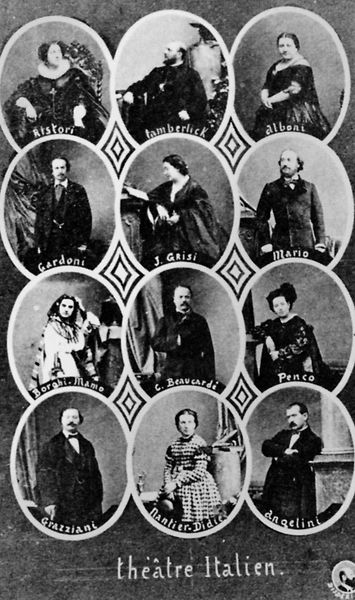
Titel: Italienisches Theater
Künstler: Andrè Adolphe Eugené Disdéri
Institution: Privatsammlung
Schlagwörter: gruppe, mann, umhang, weiß, frauen, menschen, mädchen, sitzen, damen, elegant, frankreich, frau, frisuren, grau, haar, hut, jahrhundertwende, kariert, kleid, kleider, männer, paris, schwarz, star, stuhl, säule, herren, hochformat, karo, leute, muster, ornament, alt, anzug, anzüge, bart, gesichter, profile, schnurrbart, wand, gesicht, kleidung, rahmen, sockel, stehen, bild, bildnis, gesten, portrait, porträt, kostüm, familie, personen, bass, bühne, oper, person, theater, fliegen, kreis, oval, rund, tondo, schrift, bilder, fotos, italien, schriftzug, werbung, französisch, tafel, dick, spielen, symmetrie, inschrift, ornamente, seitenansicht, atelier, mimik, um 1900, fliege, gehrock, collage, galerie, foto, fotografie, photographie, posen, medaillon, ringe, porträts, glatzen, stücke, schwarz weiss, künstler, text, kreise, beschriftung, plakat, reklame, stempel, posieren, bildnisse, portraits, besetzung, darsteller, namen, kollage, photo, ankündigung, poster, rolle, raute, rauten, hubi, rollen, kostüme, reichtum, sammlung, siegel, postkarte, schauspieler, maria, fotographie, marie, miniatur, ensemble, ovale, zwölf, schauspielerin, mann frau, studio, eier, miniaturen, ordnung, medaillons, fotogalerie, halbfiguren, thater, italiener, stammbaum, genealogie, anzeige, bildfelder, tenor, fotografien, photos, role, tableau, stars, berühmt, menshcne, carte visite, verdi, schauspielerinnen, gruppierung, commedia dell'arte, actor, angelina, angelini, arberi, ausland, bariton, bühnendarsteller, carte de la visite ?, comödie, deklamieren, eisi, fotoeier, gardoni, gemanschaft, grisi, hoheitsformel, italienisches theater, kastrat, kastraten, kollegen, mario, mehrfachportrait, mehrfachporträt, ordnuing, porträs, potträts, ristori, rollennamen, schaspieler, schauspielerei, sopran, theaeter, theater italien, theatererer, theaterzettel, theatr, theatre, theatre italien, theatrte, thetre italien, tondos, zusammenstellung, verschiedene, frankriech, grazziani, aktuere, programmzettel, programmheft, schuaspieler, 3 x 4, penco, engelini, angeöini